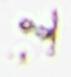
Label: Detritus